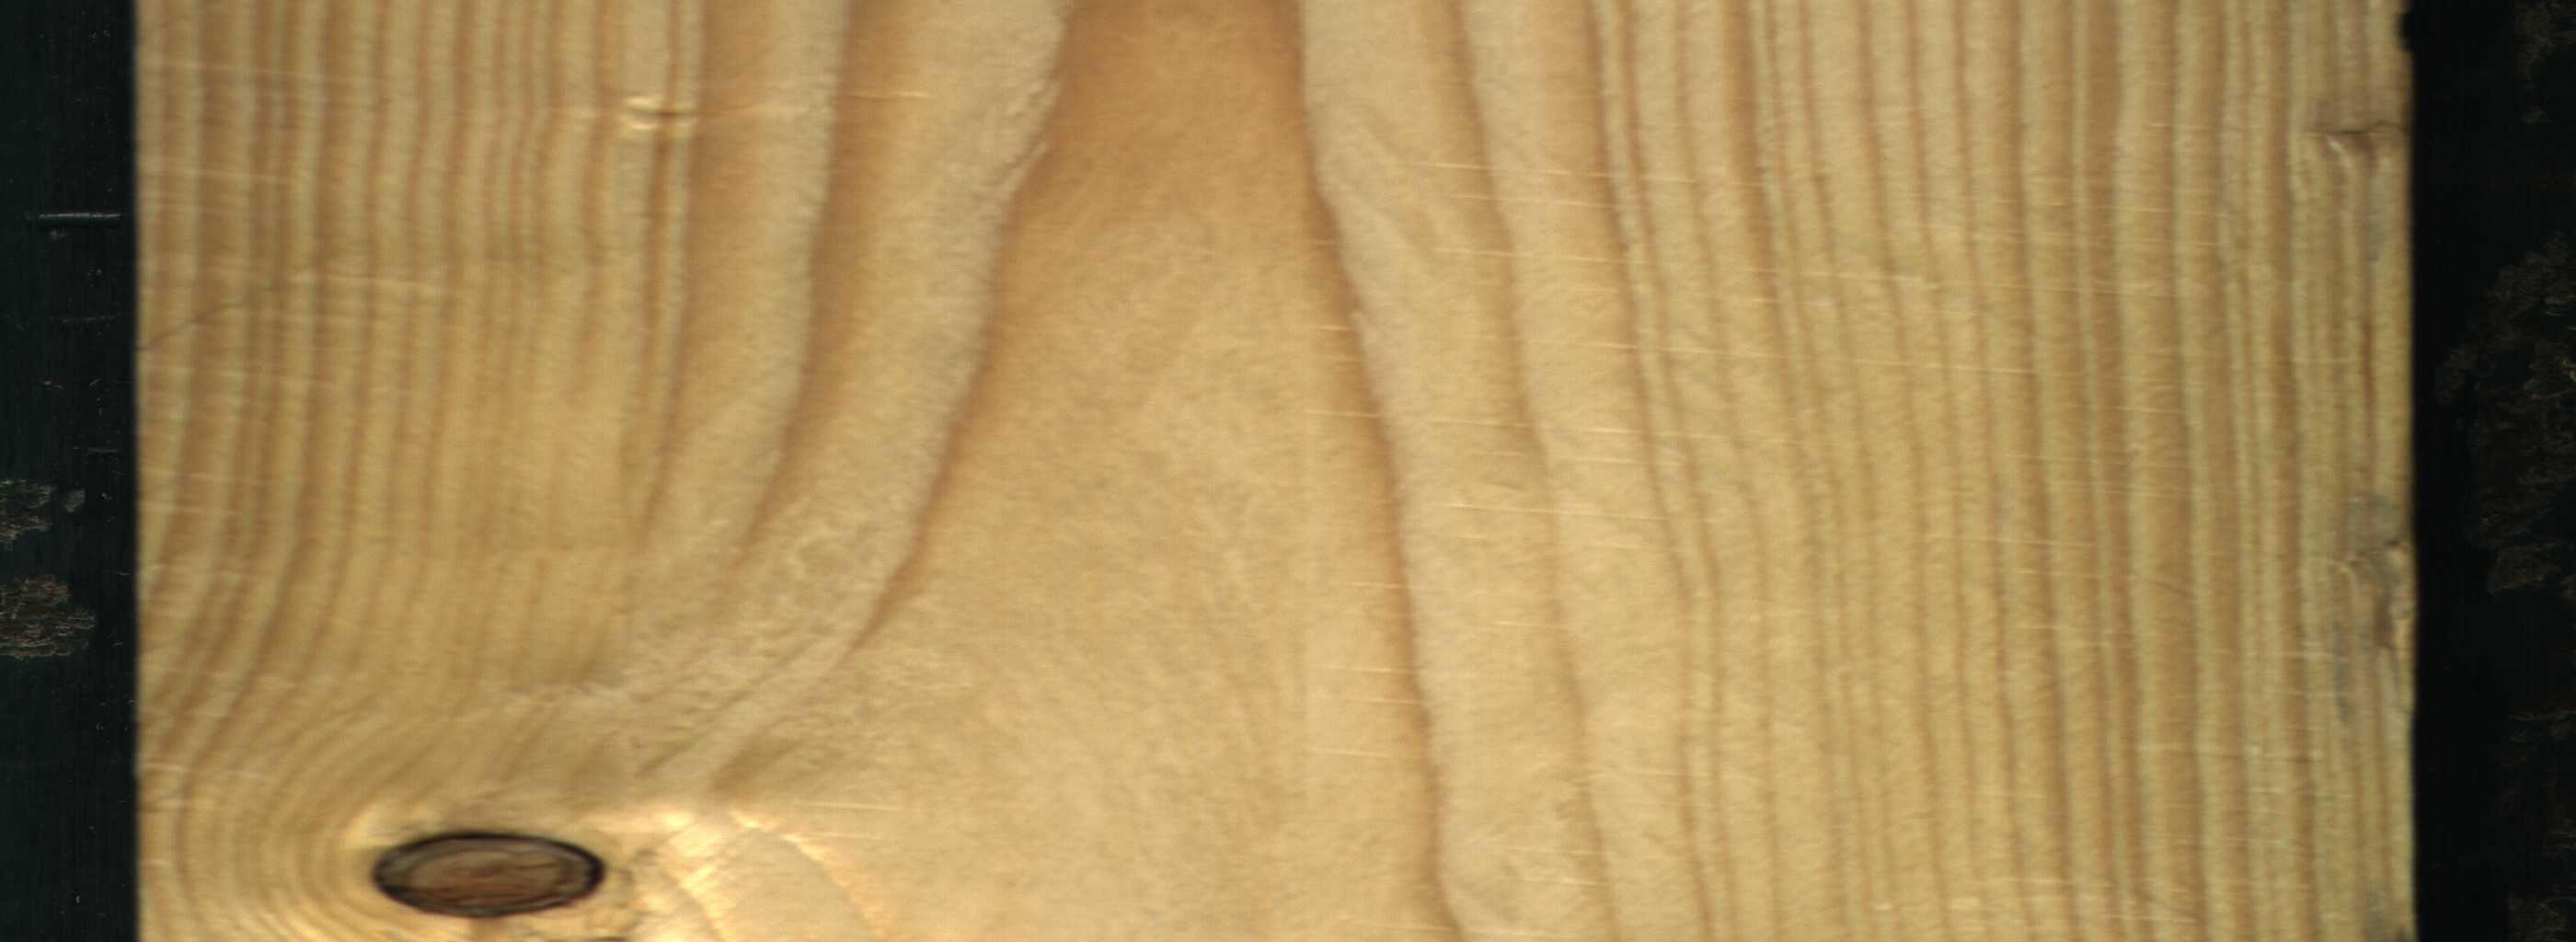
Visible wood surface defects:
Dead_Knot